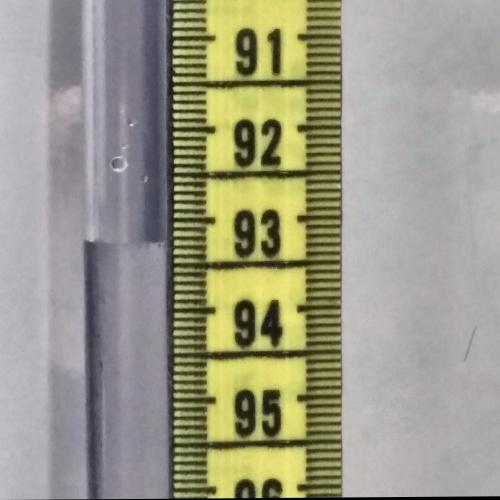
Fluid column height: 93.2 cm